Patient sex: M
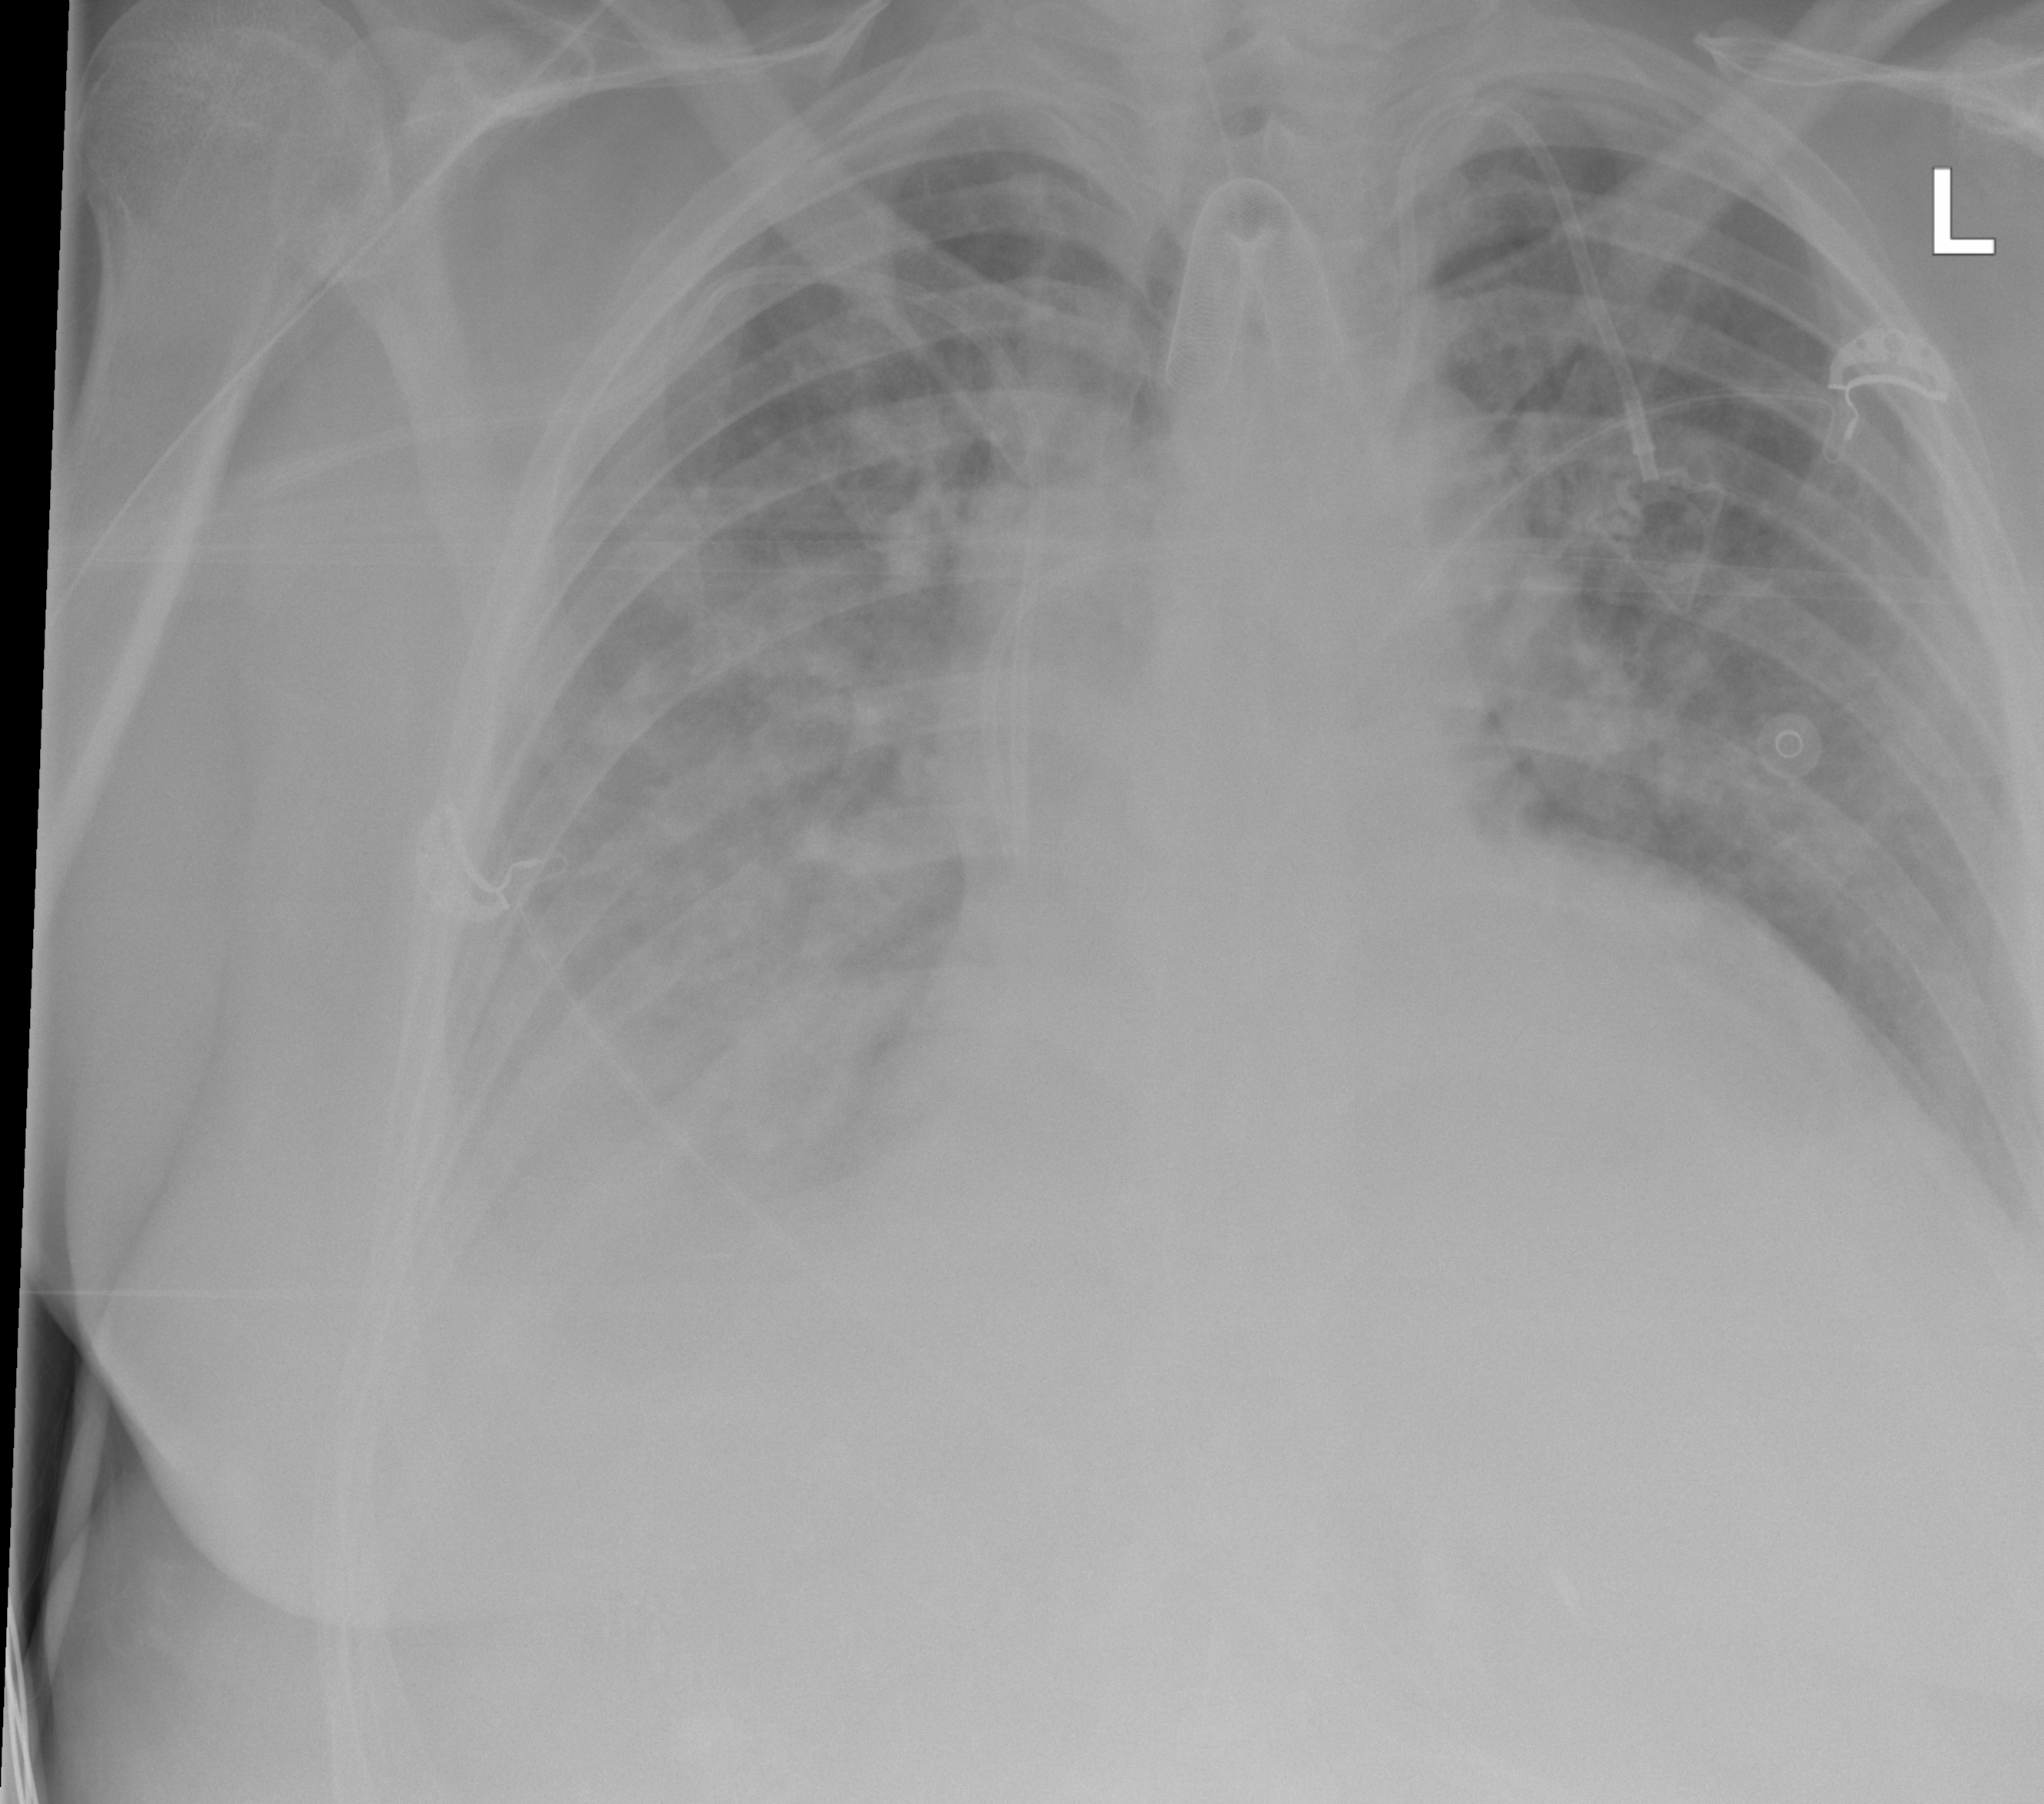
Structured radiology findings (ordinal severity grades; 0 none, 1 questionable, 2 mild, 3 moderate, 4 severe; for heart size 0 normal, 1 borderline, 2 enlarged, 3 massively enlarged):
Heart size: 2
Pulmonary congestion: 2
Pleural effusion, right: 2
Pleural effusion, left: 2
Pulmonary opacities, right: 2
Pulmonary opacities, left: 2
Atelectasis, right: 2
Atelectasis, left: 3